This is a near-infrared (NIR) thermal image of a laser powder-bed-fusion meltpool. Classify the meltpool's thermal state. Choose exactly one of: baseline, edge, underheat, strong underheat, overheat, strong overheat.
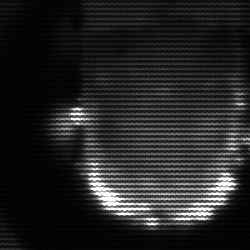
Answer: baseline